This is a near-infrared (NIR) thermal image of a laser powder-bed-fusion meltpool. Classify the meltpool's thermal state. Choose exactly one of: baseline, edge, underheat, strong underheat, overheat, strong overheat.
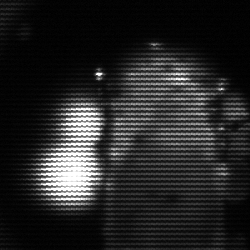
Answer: strong underheat